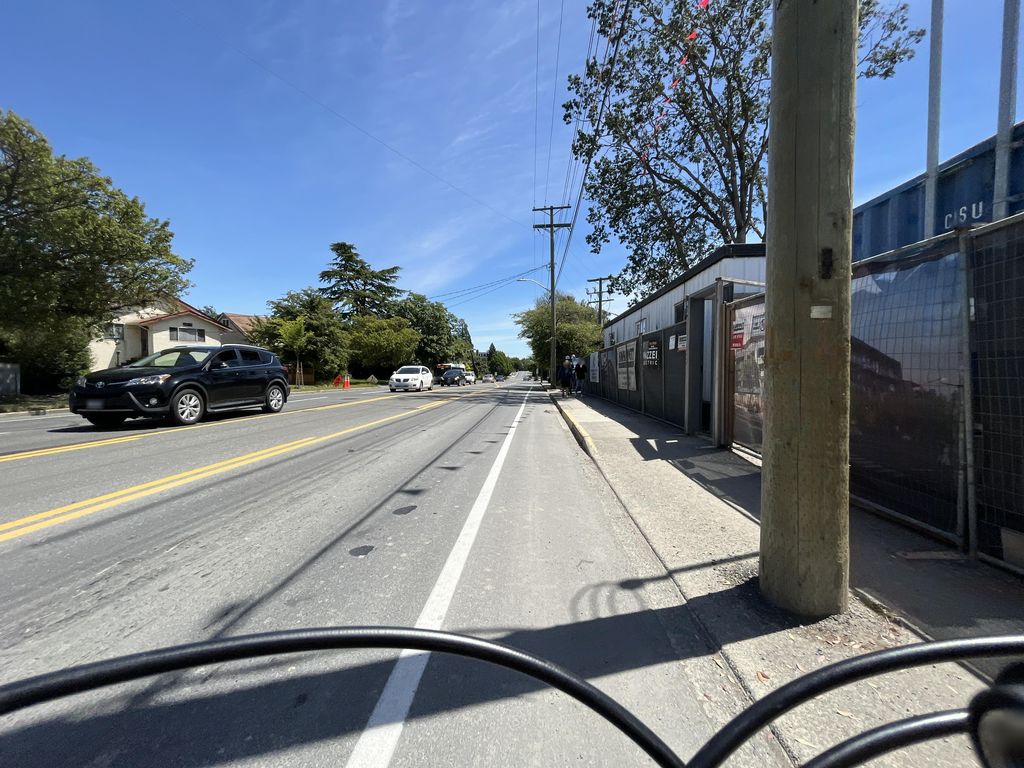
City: victoria